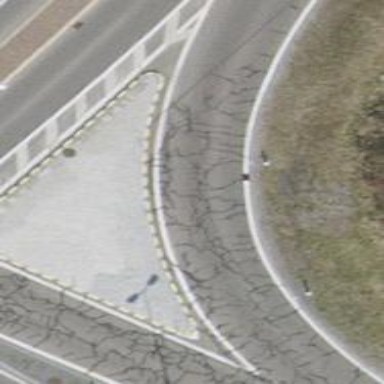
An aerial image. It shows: Asphalt trunk link road.